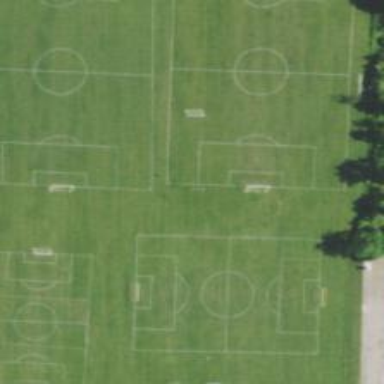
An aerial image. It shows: Soccer pitch for leisureland activities.